Question: How to make "Network Configuration" option to show up in "Text Mode Setup Utility" (Setup Command) in

- -
Networking Tools
System Management
System Administration Tools
-
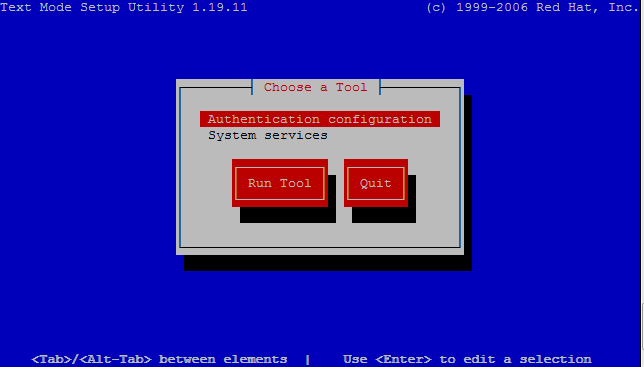
Answer: Use NetworkManager TUI instead of setuptool
'''
nmtui
'''
if not installed install it
'''
yum install NetworkManager-tui
'''